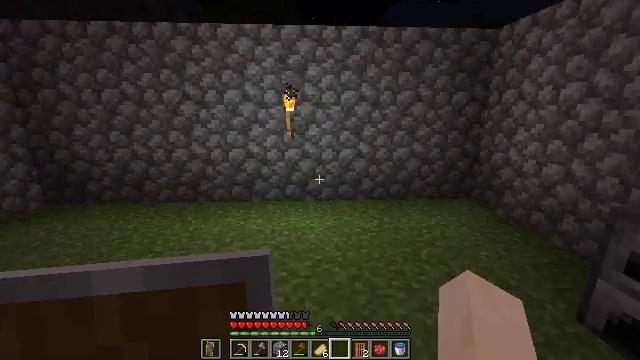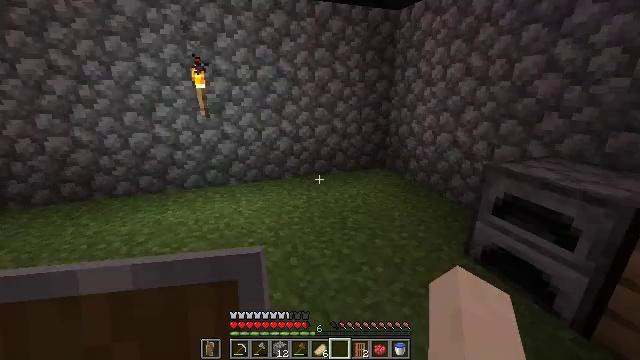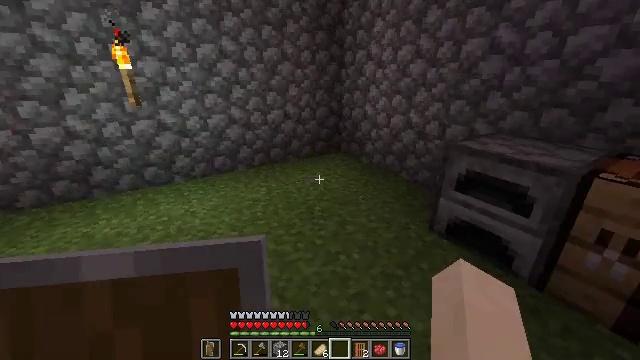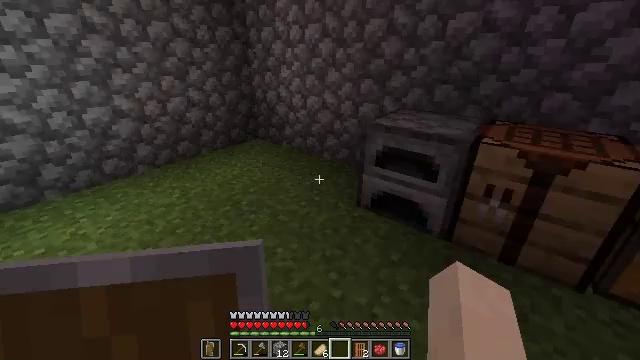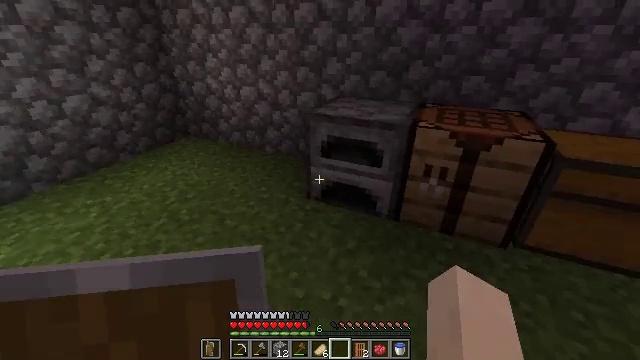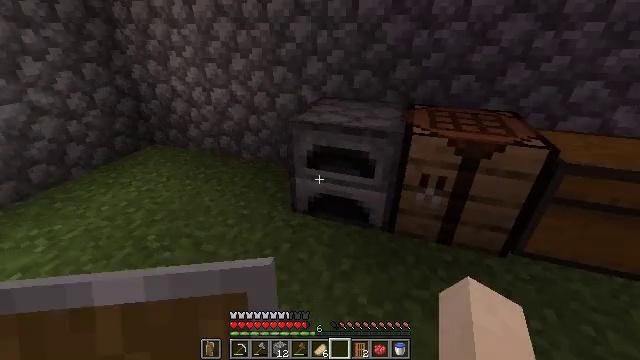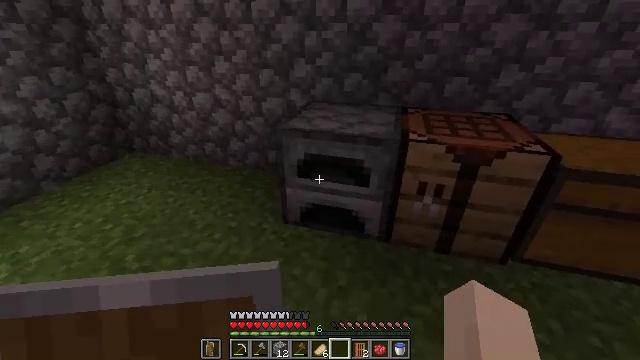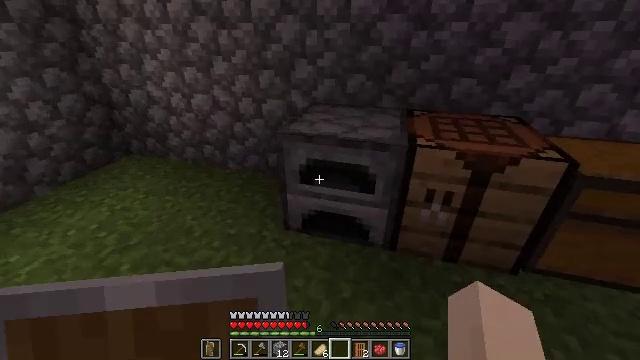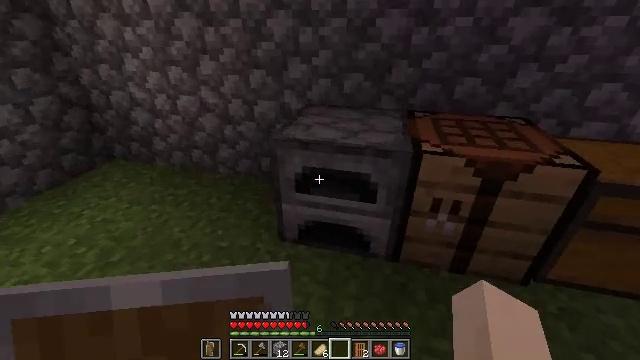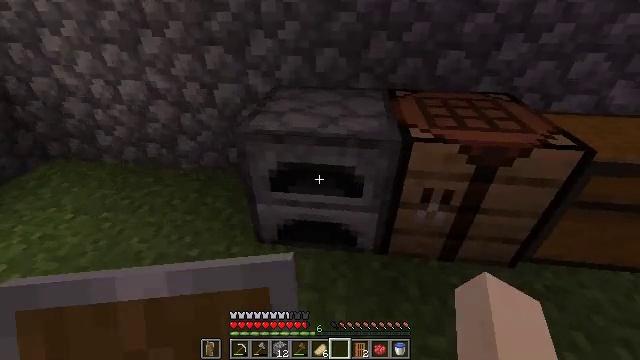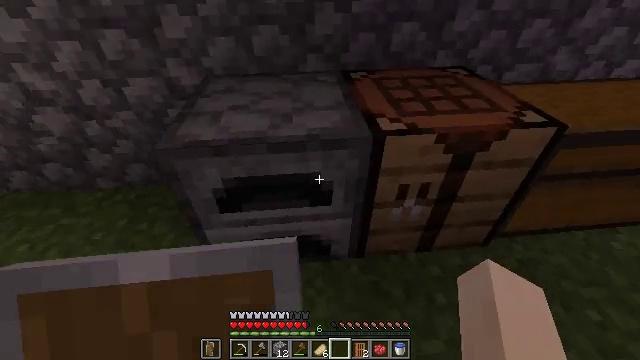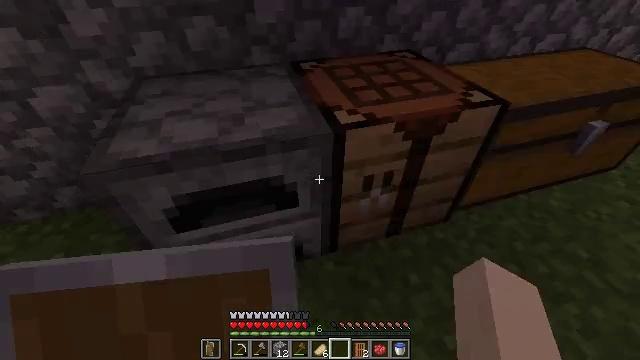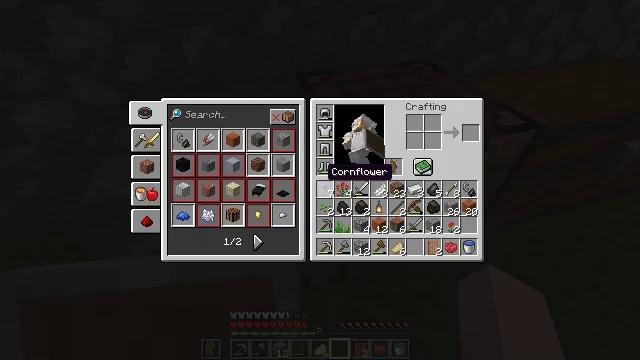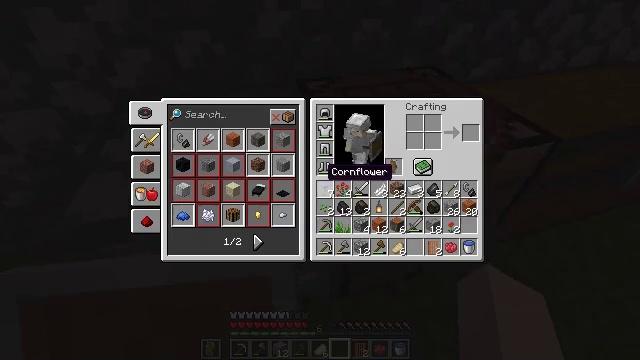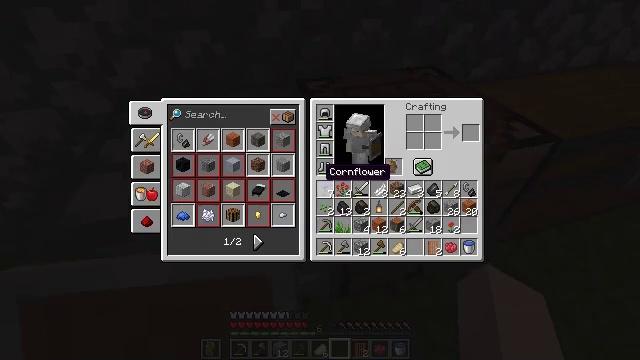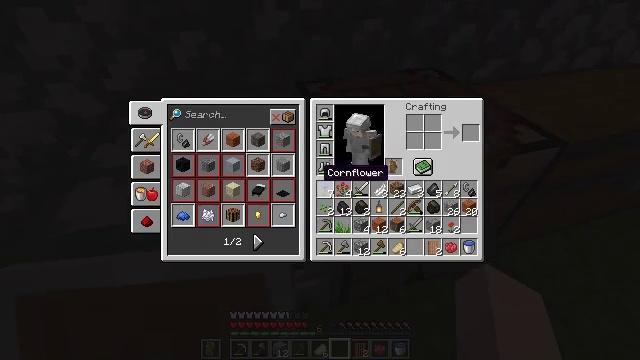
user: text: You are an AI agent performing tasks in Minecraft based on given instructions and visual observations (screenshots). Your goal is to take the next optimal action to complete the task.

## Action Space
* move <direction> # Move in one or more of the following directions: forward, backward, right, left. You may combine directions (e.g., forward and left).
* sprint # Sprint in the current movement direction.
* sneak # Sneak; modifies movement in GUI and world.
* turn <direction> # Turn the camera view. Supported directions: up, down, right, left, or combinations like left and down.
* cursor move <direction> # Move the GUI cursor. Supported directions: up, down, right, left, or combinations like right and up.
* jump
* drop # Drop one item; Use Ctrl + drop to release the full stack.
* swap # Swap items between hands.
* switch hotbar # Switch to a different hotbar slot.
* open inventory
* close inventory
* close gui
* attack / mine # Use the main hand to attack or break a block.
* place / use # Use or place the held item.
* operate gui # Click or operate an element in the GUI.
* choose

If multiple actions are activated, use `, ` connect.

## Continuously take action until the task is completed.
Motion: motion action
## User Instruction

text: Make an acacia pressure plate at the crafting table.
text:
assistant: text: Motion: move forward and move left, turn right and down
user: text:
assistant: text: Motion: move forward, turn right and down
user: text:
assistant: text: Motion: move forward, turn right and down
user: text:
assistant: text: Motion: move forward, turn right and down
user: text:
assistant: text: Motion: move forward, turn right and down
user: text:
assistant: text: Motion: move forward, turn right
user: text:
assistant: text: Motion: move forward
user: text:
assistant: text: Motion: move forward, turn right
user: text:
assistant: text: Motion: move forward, turn right and down
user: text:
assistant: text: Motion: move forward, turn right and down
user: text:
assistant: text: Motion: move forward, turn right and down
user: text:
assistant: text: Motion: close inventory
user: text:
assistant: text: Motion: close inventory
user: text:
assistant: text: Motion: close inventory
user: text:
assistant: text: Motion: open gui
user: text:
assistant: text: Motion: no_op
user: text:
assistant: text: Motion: cursor move left
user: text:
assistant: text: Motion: cursor move left
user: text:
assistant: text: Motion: no_op
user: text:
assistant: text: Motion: no_op
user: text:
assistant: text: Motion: no_op
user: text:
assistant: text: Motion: no_op
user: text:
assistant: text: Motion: no_op
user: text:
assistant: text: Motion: close gui
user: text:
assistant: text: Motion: no_op
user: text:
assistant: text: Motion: no_op
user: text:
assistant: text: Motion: use / place
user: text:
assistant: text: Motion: use / place
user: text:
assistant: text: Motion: use / place
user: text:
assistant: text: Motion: no_op